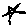
Label: star